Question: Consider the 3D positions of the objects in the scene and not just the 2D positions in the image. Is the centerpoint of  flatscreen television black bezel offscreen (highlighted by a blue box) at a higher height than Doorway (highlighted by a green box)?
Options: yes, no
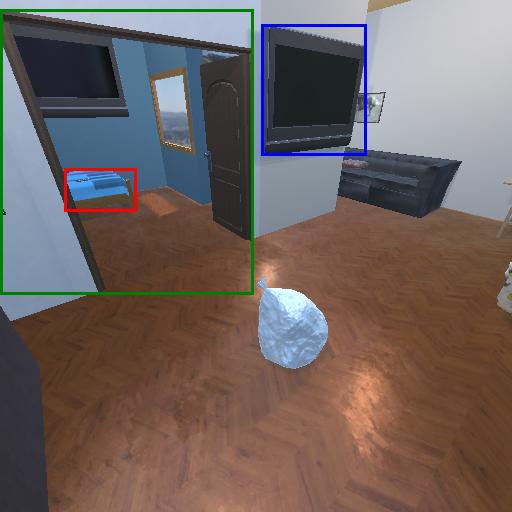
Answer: yes